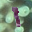
Label: 1